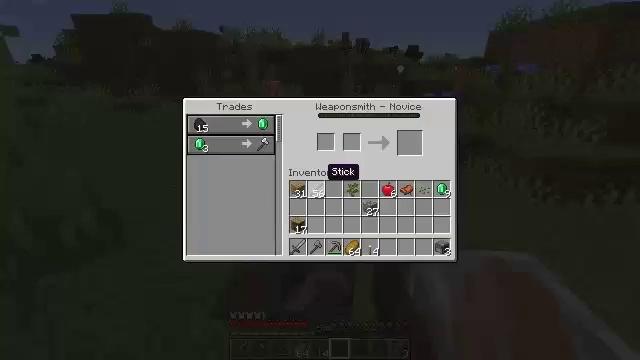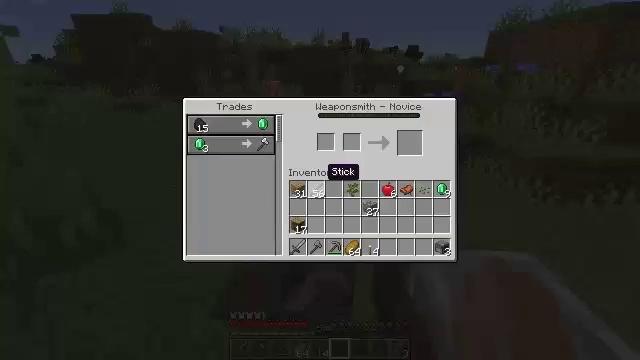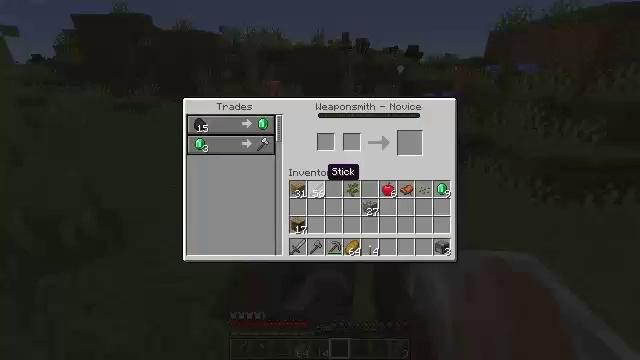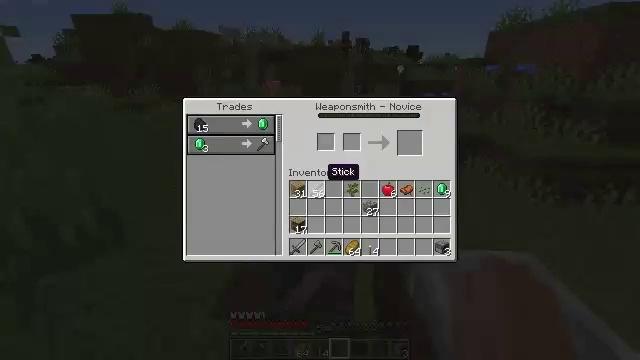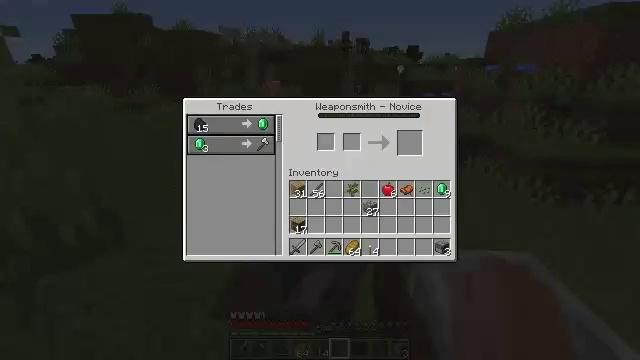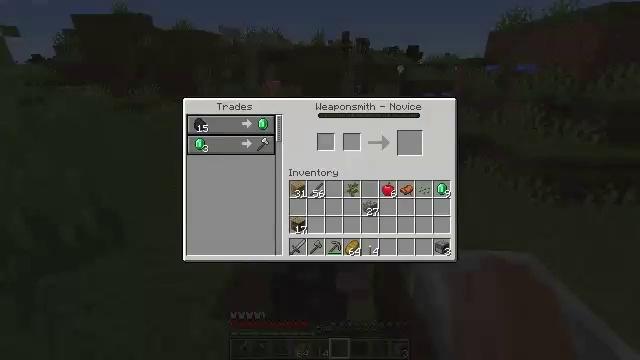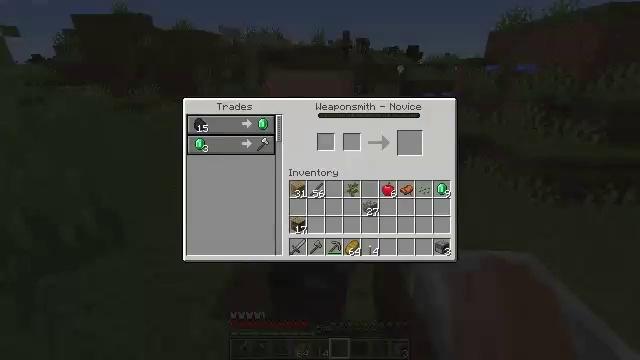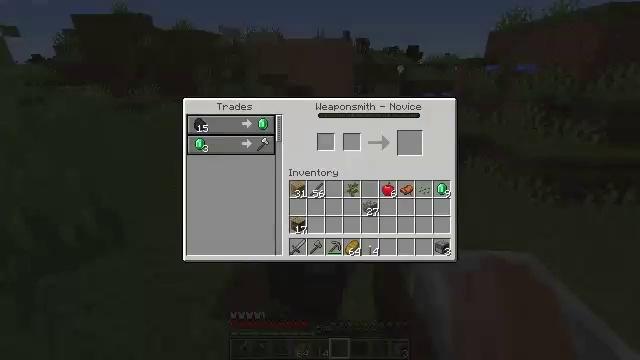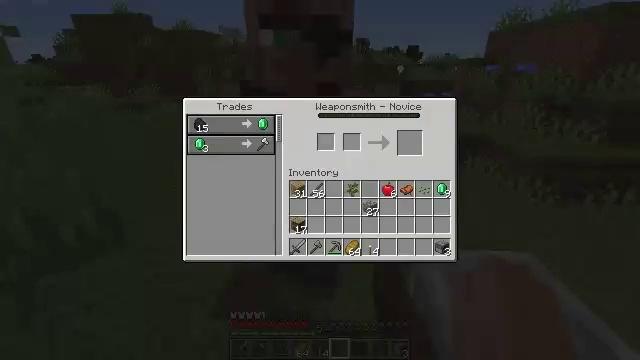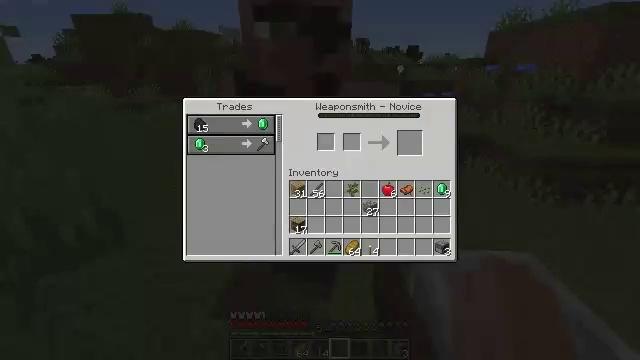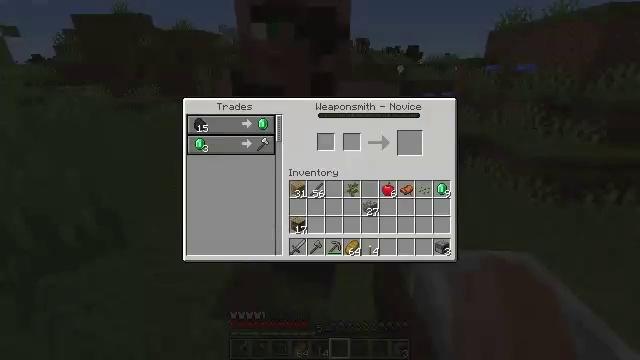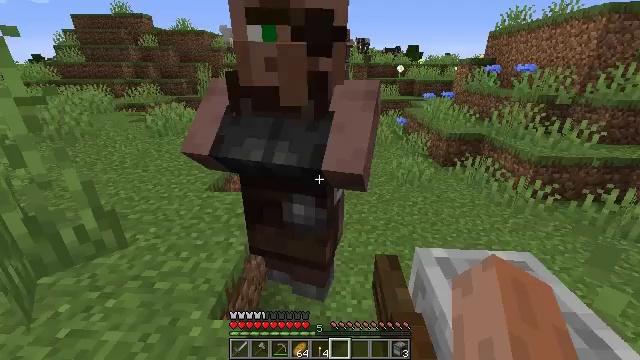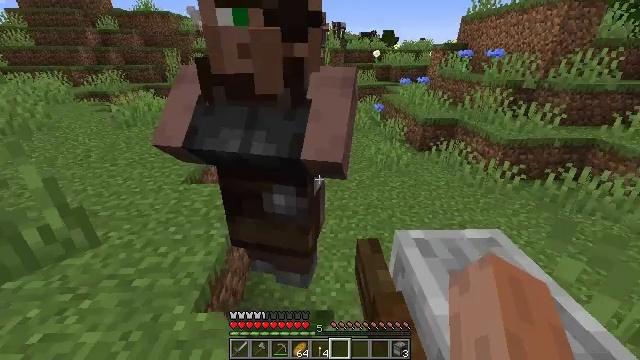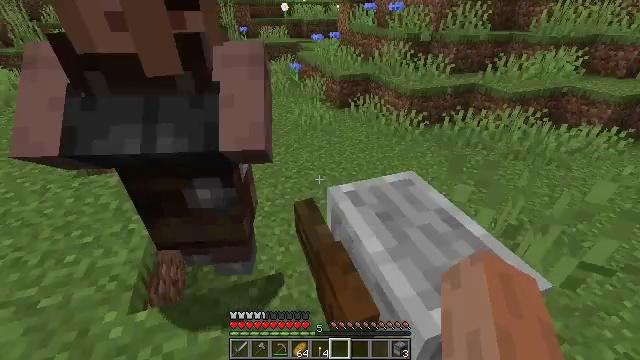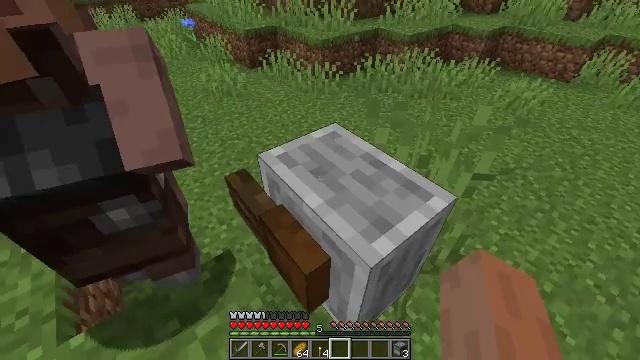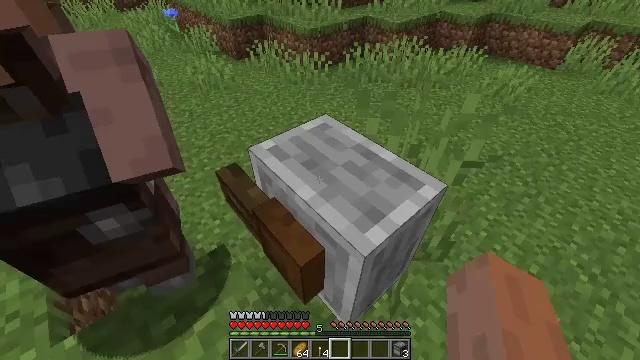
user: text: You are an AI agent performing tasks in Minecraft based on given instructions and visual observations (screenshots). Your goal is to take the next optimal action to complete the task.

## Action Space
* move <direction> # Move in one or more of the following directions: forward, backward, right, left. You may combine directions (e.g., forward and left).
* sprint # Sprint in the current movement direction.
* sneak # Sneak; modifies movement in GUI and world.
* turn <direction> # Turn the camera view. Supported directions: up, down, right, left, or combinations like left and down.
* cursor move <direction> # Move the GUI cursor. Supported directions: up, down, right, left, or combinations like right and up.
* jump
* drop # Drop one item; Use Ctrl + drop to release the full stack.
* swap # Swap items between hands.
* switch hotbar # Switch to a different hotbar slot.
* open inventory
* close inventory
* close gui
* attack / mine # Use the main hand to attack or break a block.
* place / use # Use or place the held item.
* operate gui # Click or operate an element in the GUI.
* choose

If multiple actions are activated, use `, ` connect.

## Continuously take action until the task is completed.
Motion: motion action
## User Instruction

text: Break the grindstone to collect it.
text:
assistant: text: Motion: no_op
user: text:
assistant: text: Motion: no_op
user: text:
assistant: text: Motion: no_op
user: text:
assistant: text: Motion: no_op
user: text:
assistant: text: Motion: no_op
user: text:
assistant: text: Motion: no_op
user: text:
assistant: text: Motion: no_op
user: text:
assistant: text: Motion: cursor move up
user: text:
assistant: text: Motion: no_op
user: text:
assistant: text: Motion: no_op
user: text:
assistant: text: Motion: no_op
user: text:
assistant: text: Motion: turn right and down, close gui
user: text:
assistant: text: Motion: turn right and down, open inventory
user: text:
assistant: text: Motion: turn right and down
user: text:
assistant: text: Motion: turn right and down
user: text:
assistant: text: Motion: no_op
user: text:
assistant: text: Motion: no_op
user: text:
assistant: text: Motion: no_op
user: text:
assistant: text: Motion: no_op
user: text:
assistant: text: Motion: no_op
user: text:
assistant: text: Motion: no_op
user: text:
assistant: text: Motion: switch to hotbar 3
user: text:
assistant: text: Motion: switch to hotbar 3
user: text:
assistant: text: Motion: turn right, switch to hotbar 3
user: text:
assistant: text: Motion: attack / mine
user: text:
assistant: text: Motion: attack / mine
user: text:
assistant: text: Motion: attack / mine
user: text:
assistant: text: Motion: attack / mine
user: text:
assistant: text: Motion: attack / mine
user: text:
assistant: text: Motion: turn down, attack / mine